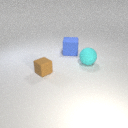
large blue rubber cube behind large cyan rubber sphere